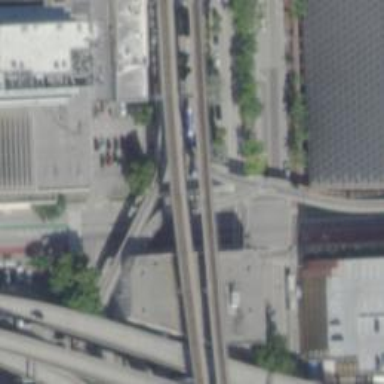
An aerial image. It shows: Yard service bridge with electrified monorail railway.